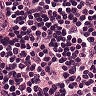
Metastatic tissue present: no